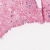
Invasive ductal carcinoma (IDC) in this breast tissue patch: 0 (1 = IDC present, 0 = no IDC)